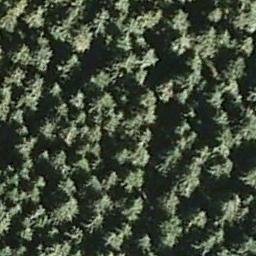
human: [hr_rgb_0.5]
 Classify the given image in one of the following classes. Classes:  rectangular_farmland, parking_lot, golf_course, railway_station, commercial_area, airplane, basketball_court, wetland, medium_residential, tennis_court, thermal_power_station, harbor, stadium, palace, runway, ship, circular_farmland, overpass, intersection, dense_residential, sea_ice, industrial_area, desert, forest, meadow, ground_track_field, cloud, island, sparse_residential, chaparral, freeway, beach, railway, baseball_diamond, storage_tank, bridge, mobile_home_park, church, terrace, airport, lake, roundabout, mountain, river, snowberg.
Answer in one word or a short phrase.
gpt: forest